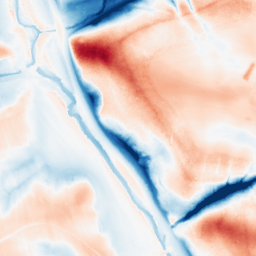
Category: classical
Decomposition family: gaussian_anisotropic
Decomposition parameters: sigma_x: 10
sigma_y: 20
Upsampling method: regularized
Upsampling parameters: scale: 2
lambda_reg: 0.01
Upsampling scale: 2